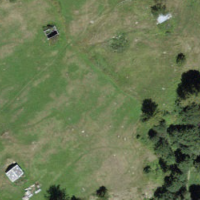
EUNIS habitat code: 24
Species observed at this site:
Anthriscus sylvestris